Question: I'm attempting to build a PhoneGap/Cordova app on the <URL> platform using jQuery Mobile, and am having some very strange behaviour in the output that is being generated.
The preview of my app appears OK in Eclipse and a desktop web browser, however when I deploy to a device it appears that the 'header' and 'content' divs are squeezed into a very small space at the top of the screen, as shown below

I'm really at a loss as to why this is happening, I've asked on the <URL> but none of the responses there have helped, I'm wondering if its an issue specific to jQuery Mobile?
Steps to reproduce:
1. Create a new project
2. Copy in the code pasted below for enter.html
3. Copy in the code pasted below for home.html
4. Tweak locations for css/js files
5. Build and deploy app
6. Observe the same behaviour as shown in the screenshot
I'm running these versions :
- - - - -
Could there be a conflict between the body element and the jQuery div element both attempting to use the id of "content"?
'''
<!DOCTYPE html>
<html>
<head>
<meta charset="utf-8" />
<meta name="viewport" content="width=device-width, initial-scale=1.0, maximum-scale=1.0, minimum-scale=1.0, user-scalable=0" />
<title>Enter</title>
<link rel="shortcut icon" href="images/favicon.png" />
<link rel="apple-touch-icon" href="images/apple-touch-icon.png" />
<link rel="stylesheet" href="css/jquery.mobile-1.1.1.min.css" />
</head>
<body onload="WL.Client.init({})" id="content" style="display: none">
<div data-role="page" id="enterPage">
<div data-role="header">
<h1>AppHeaderHere</h1>
</div><!-- /header -->
<div data-role="content">
<h4 id="eventId">body here</h4>
<p>
<a href="home.html" data-role="button">Enter</a>
Some filler text here, this would be the actual body content
</p>
</div><!-- /content -->
<div data-role="footer" data-position="fixed">
<h4>Footer here</h4>
</div>
</div><!-- /page -->
<script src="js/MyApp.js"></script>
<script src="js/messages.js"></script>
<script src="js/auth.js"></script>
<script src="js/jquery/jquery-1.7.2.min.js"></script>
<script src="js/jquery/jquery.mobile-1.1.1.js"></script>
</body>
</html>
'''
'''
<!DOCTYPE html>
<html>
<head>
<title>Home</title>
<meta charset="utf-8" />
<meta name="viewport" content="width=device-width, initial-scale=1.0, maximum-scale=1.0, minimum-scale=1.0" />
<link rel="stylesheet" href="css/jquery.mobile-1.1.1.min.css" />
</head>
<body onload="WL.Client.init({})" id="content" style="display: none">
<div data-role="page" id="homePage">
<div data-role="header">
<h1>Home</h1>
</div><!-- /header -->
<div data-role="content">
<h4 id="eventId">Some header</h4>
<p>
Body content goes here
</p>
</div><!-- /content -->
<div data-role="footer" data-id="foo1" data-position="fixed">
<div data-role="navbar">
<ul>
<li><a href="home.html" class="ui-btn-active">Home</a></li>
<li><a href="page1.html">page1</a></li>
<li><a href="page2.html">page2</a></li>
<li><a href="page3.html">page3</a></li>
<li><a href="page4.html">page4</a></li>
</ul>
</div>
</div>
</div><!-- /page -->
<script src="js/MyApp.js"></script>
<script src="js/messages.js"></script>
<script src="js/auth.js"></script>
<script src="js/jquery/jquery-1.7.2.min.js"></script>
<script src="js/jquery/jquery.mobile-1.1.1.js"></script>
</body>
</html>
'''
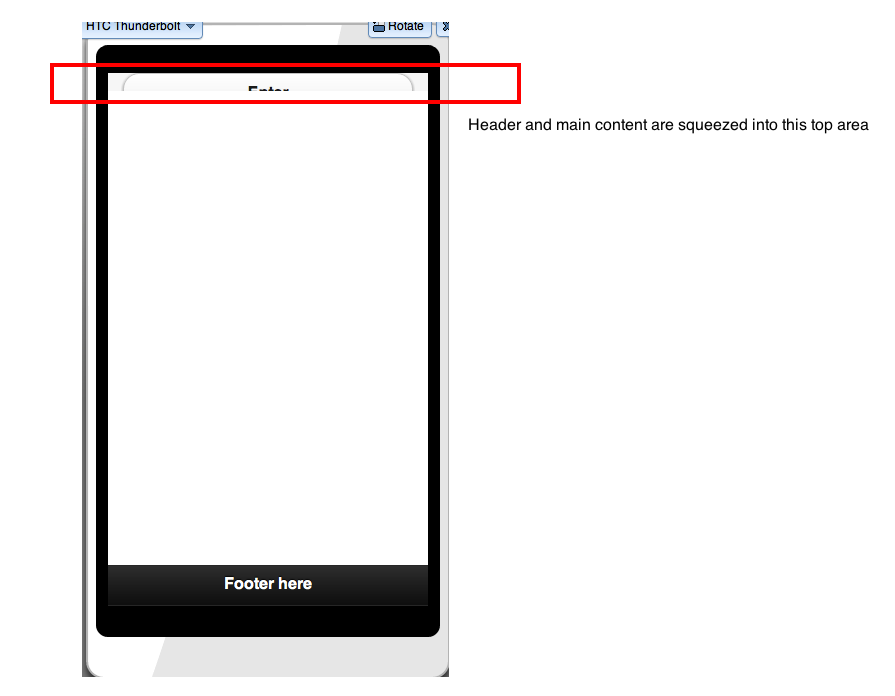
Answer: The preview you are using is changing on the fly the CSS of your HTML body. There is a bug there.
If you will Firebug or any similar tool you will see it gives the body a height auto, that overrules the jQuery Mobile CSS. Just comment out the inline CSS and it will work.